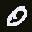
Label: 0